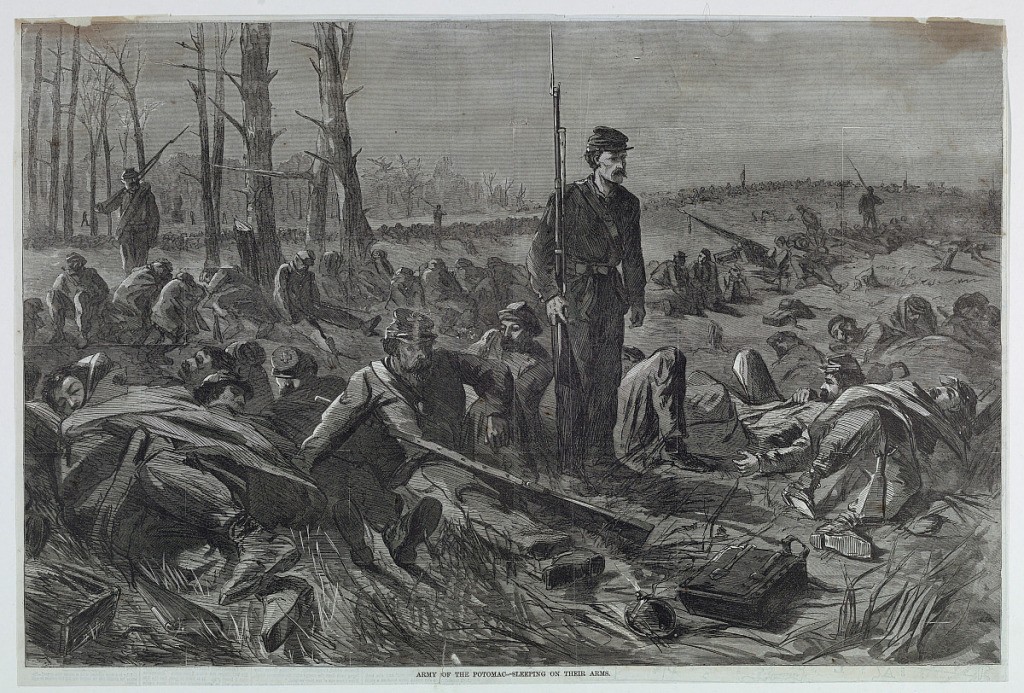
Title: Army of the Potomac – Sleeping on their Arms
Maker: Winslow Homer, American, 1836–1910
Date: May 28, 1864
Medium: Wood engraving in black ink on paper
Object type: Print
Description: The Union army asleep in a field with sentries posted.